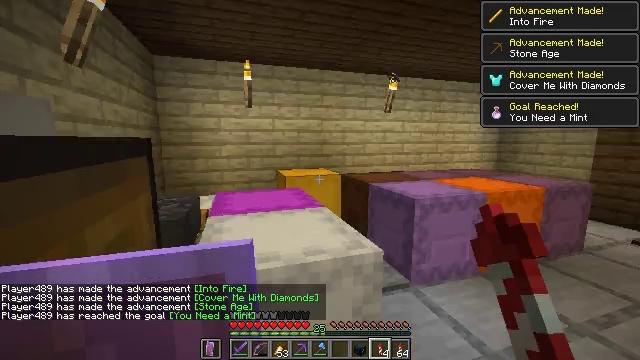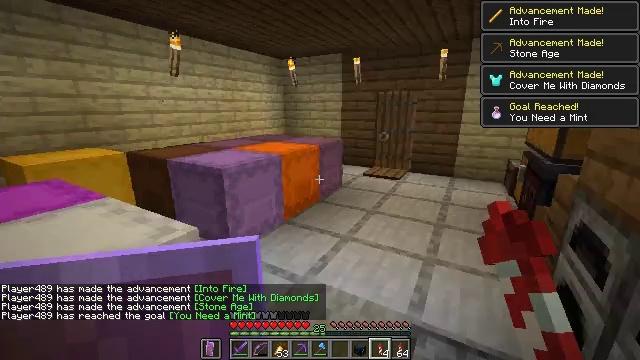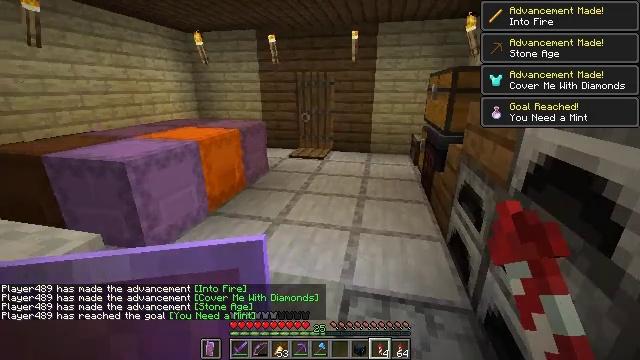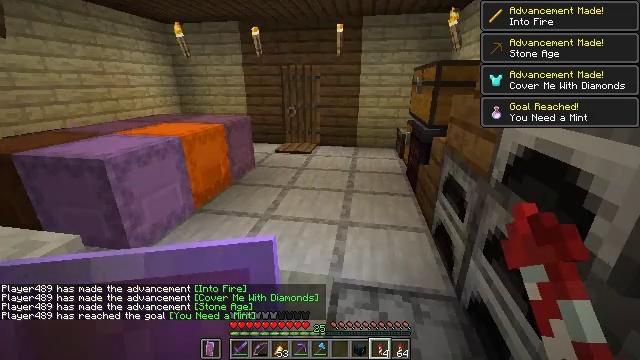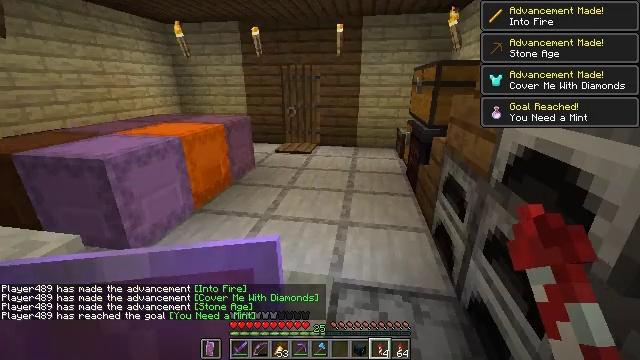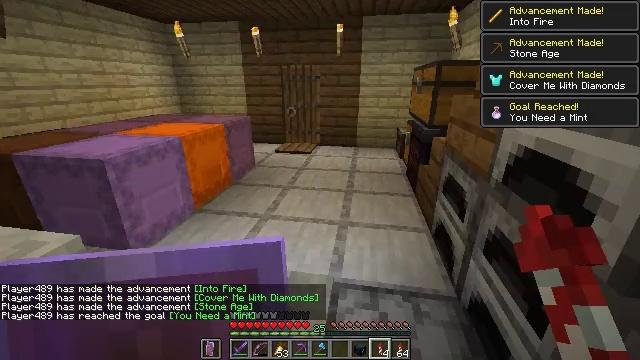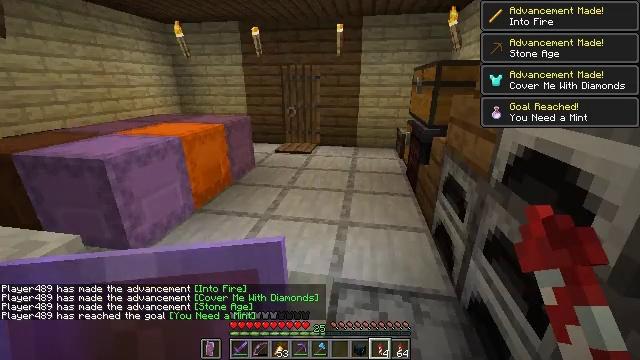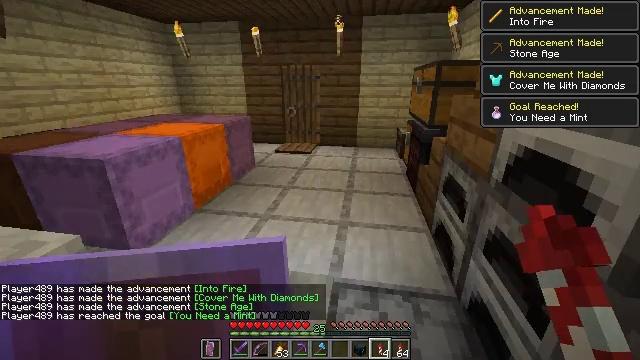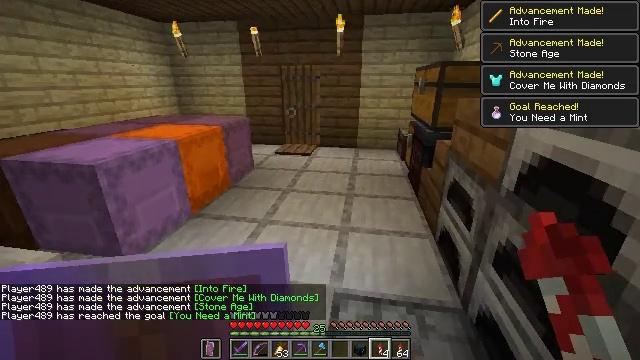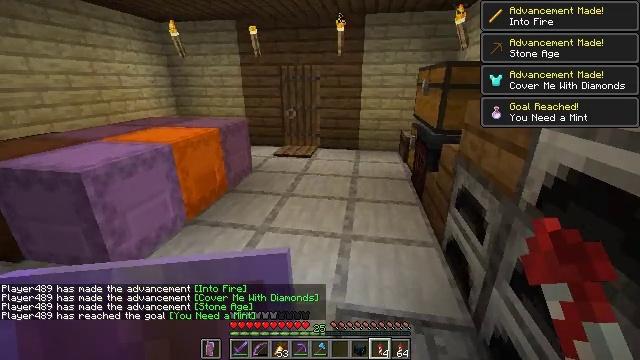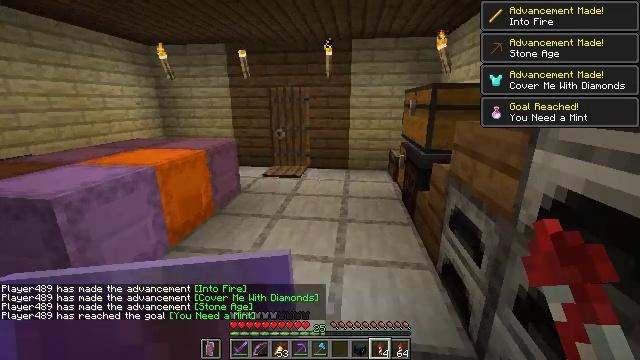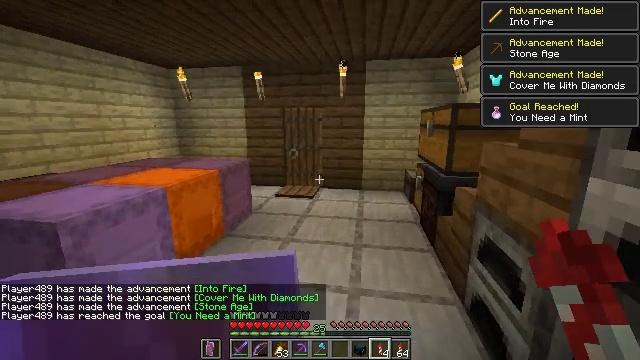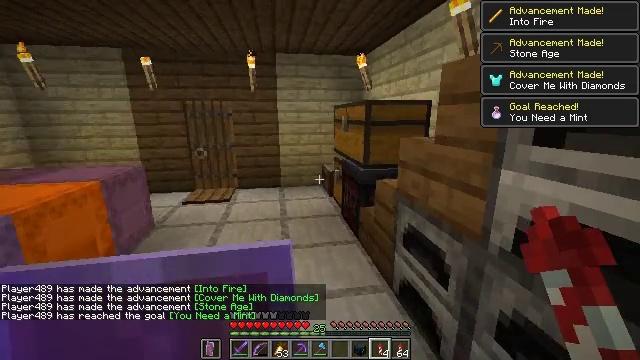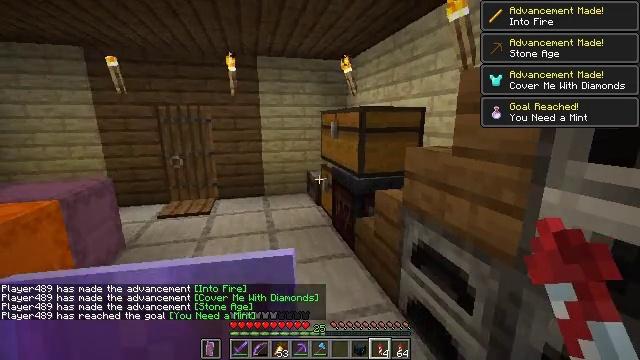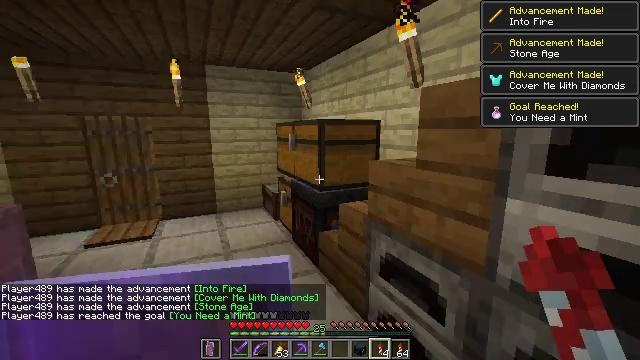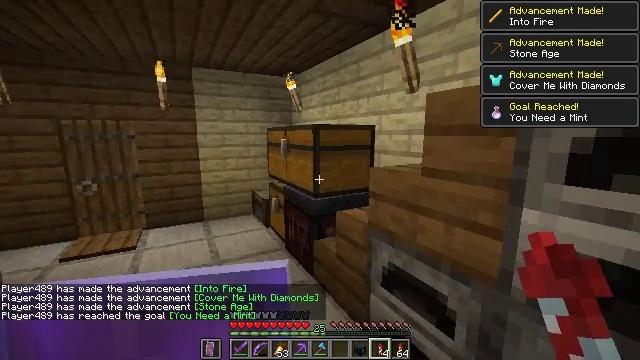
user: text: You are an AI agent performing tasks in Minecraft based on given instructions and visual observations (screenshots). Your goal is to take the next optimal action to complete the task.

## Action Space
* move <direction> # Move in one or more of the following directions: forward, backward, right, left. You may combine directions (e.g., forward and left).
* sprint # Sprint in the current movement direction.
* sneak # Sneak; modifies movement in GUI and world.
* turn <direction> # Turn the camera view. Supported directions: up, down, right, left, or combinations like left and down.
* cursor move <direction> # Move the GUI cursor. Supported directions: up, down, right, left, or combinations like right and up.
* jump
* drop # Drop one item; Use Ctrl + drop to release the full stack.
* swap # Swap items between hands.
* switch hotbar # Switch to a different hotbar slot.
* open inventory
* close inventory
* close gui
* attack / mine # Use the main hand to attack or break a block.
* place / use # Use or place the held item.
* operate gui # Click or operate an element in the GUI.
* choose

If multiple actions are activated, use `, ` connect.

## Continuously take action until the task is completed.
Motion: motion action
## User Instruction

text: Left click to mine the brown shulker box.
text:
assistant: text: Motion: turn right and down
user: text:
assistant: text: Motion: turn right and down
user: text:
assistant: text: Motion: turn right and down
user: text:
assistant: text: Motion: no_op
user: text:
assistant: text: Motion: no_op
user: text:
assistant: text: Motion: no_op
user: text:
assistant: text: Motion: no_op
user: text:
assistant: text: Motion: move forward
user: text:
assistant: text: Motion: move forward
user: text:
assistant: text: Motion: move forward, turn right and up
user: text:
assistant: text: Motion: move forward and move left, turn left and up
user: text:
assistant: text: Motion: move forward and move left, turn right and down
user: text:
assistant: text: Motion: move forward and move left, turn right and up
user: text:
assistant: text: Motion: move forward and move left, turn right and up
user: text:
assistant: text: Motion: move forward and move left, turn right
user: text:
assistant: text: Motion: move forward and move left, turn right
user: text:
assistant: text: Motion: move forward, turn right
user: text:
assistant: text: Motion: move forward, turn right
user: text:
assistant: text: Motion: move forward
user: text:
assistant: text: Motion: move forward
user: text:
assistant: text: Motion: move forward
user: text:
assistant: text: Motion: move forward
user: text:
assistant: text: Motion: move forward
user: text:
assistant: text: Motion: move forward, turn left and up
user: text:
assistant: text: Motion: move forward, turn left
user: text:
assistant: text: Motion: move forward
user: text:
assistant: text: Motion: move forward, use / place
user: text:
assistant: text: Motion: move forward, use / place
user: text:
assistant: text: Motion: move forward, use / place
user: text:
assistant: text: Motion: no_op